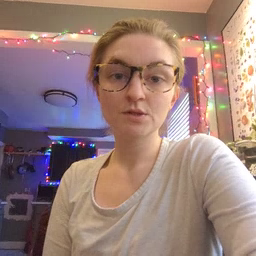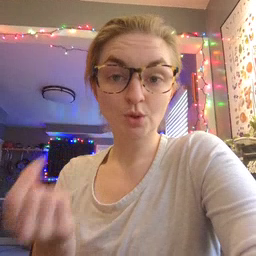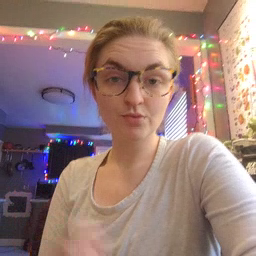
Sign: go